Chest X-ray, AP view. Patient: 64 years old, sex F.
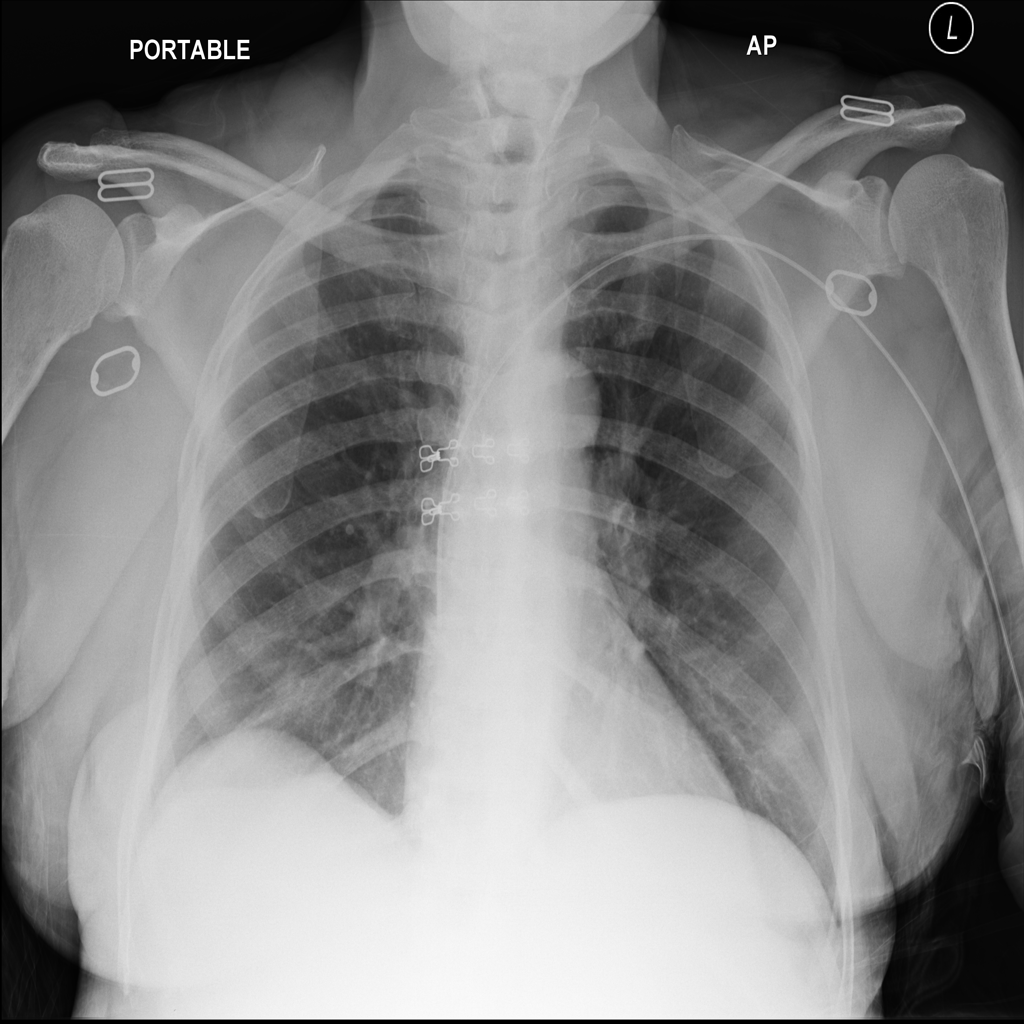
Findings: No Finding